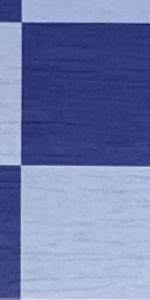
Label: Empty